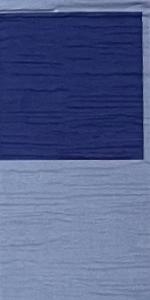
Label: Empty